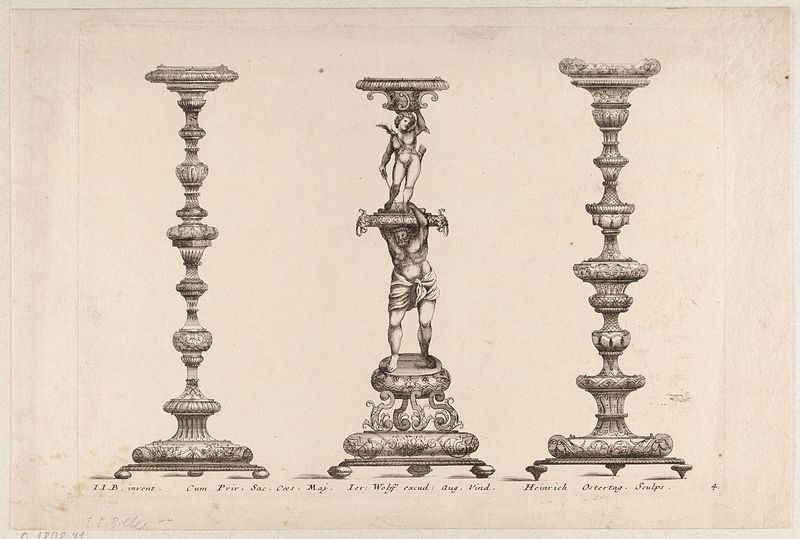
Titel: Drei Standleuchter, Blatt 4 aus der Folge 'Neues Zierathen Buch von Schlingen und Bändelwerk '
Künstler: Johann Jacob Biller
Standort: Hamburg
Institution: Museum für Kunst und Gewerbe Hamburg
Schlagwörter: zeichnung, barock, geschichte, silber, rund, skulptur, schrift, papier, grafik, graphik, figuren, leuchter, plastik, fotografie, photographie, druckgraphik, druckgrafik, stich, kunstgewerbe, kerzenständer, kerzenhalter, kerzenleuchter, atlant, laubwerk, blattwerk, ständer, amor, kupferstich, kunsthandwerk, kandelaber, cupido, atlas, goldschmiedearbeit, bildhauerkunst, bandelwerk, reproduktionen, barockzeit, barockzeitalter, industriedesign, druckerzeugnisse, ornamentstich, vorlageblätter, stützfigur